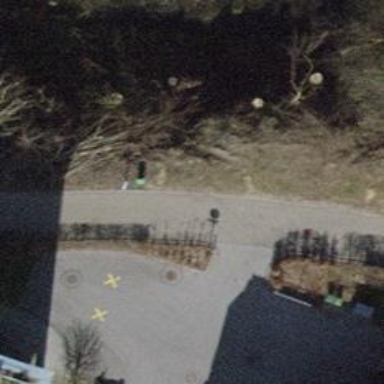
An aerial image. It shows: Gate.